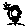
Label: flower